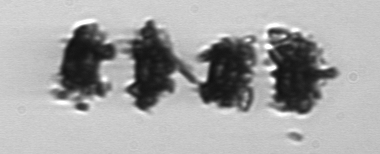
Label: Thalassiosira_TAG_external_detritus